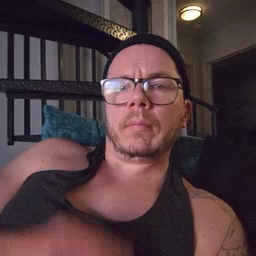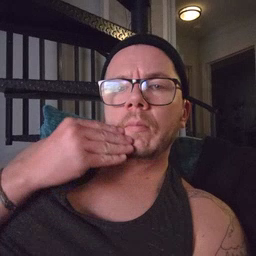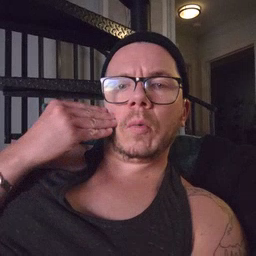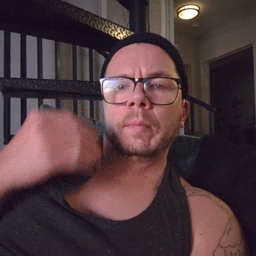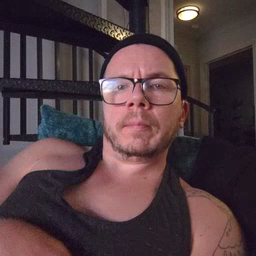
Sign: home